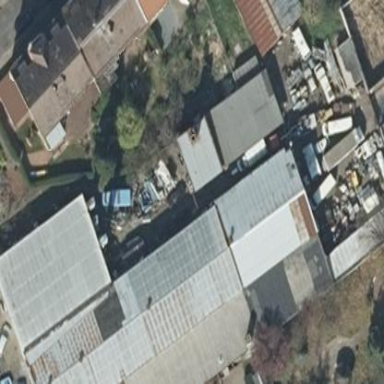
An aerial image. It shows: Commercial building.